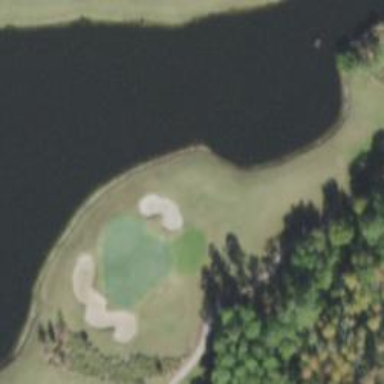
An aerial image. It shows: View of golf hole.